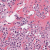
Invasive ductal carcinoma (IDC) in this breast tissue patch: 1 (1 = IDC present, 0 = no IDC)